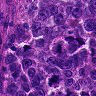
Metastatic tissue present: yes